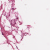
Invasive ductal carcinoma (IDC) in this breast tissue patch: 0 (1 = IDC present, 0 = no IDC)